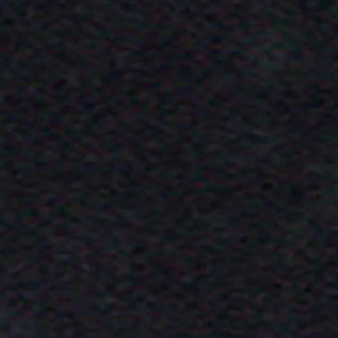
Label: other